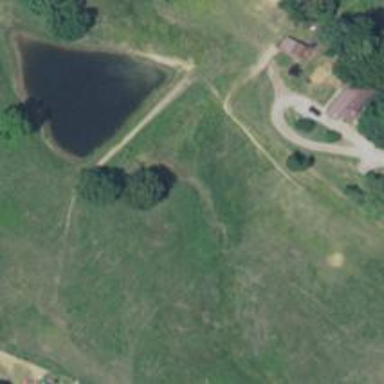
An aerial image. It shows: Pond surrounded by natural water.